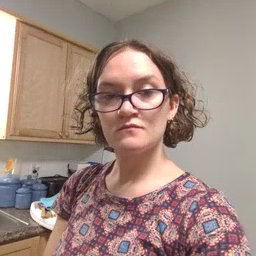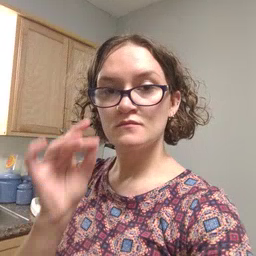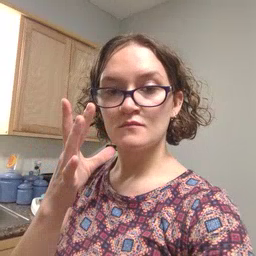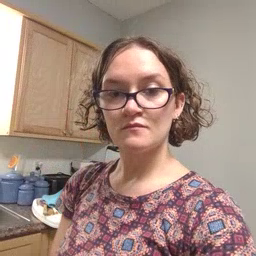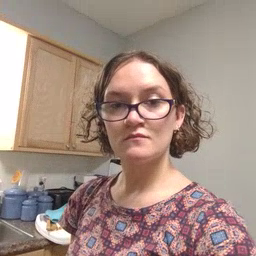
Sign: snack